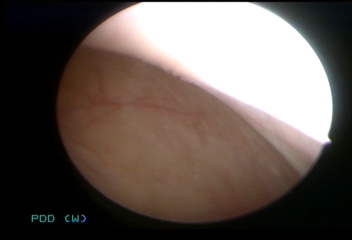
Modality: WLC
Class: Normal mucosa
Bladder cancer association: No